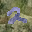
Label: 2